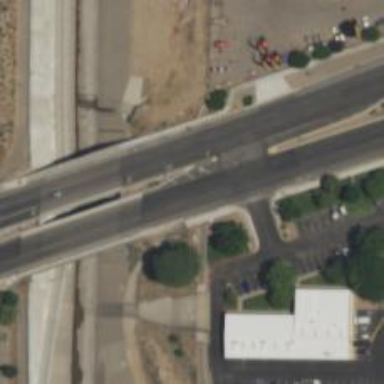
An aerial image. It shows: Secondary road with bridge.